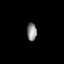
Tissue: prostate
Cell type: Myeloid cells
Senescence score: 0.7497
Nuclear area (px): 168
Mean DAPI intensity: 142.857